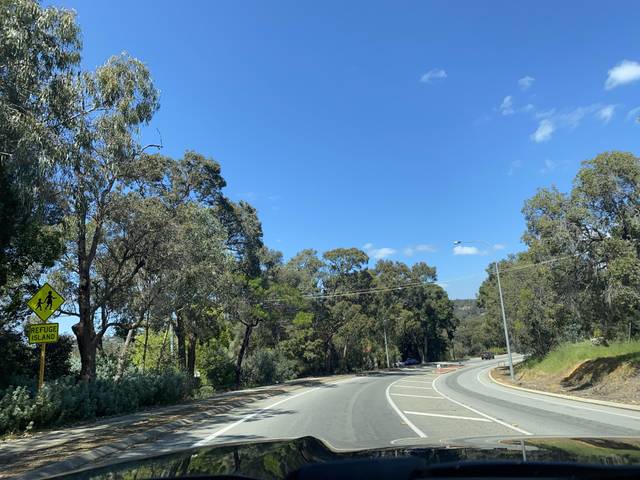
Region: Australia
Coordinates: -32.126, 116.021